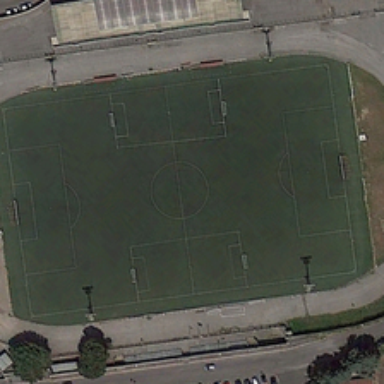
Rows of cars parked outside the playground .